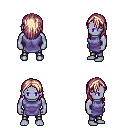
a pixel art fantasy rpg character, male body template, dark elf, purple skin, chain tabard jacket, metal pants, white blonde long hairstyle, four views (front, back, left, right), 2x2 character sprite sheet, small pixel art, hard edges, no anti-aliasing